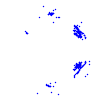
Particle: proton